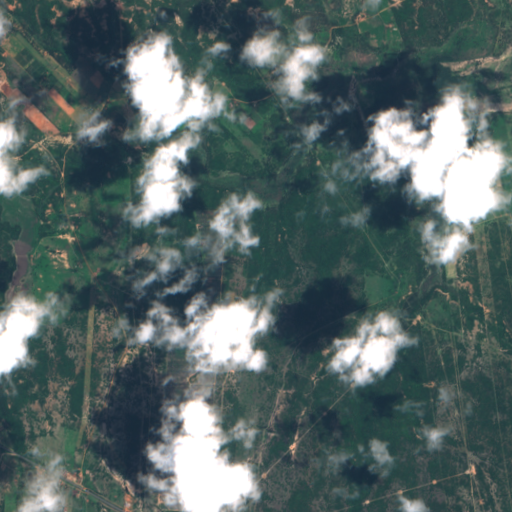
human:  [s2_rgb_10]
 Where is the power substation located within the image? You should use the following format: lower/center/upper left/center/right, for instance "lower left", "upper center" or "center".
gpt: The power substation is located in the lower center of the image.
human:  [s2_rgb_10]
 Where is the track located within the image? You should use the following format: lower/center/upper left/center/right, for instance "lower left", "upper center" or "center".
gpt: There is no track in the image.